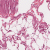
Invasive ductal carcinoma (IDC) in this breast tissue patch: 0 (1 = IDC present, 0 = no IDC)